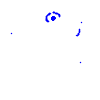
Particle: pion